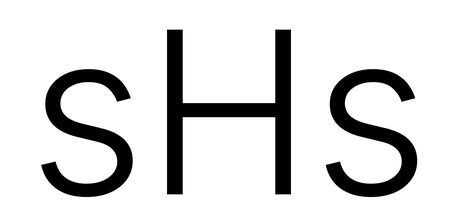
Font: Inter_Light